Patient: sex F, age 80
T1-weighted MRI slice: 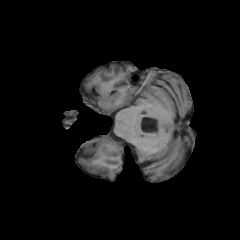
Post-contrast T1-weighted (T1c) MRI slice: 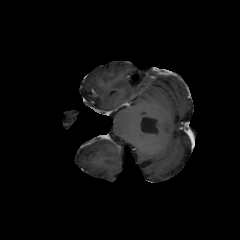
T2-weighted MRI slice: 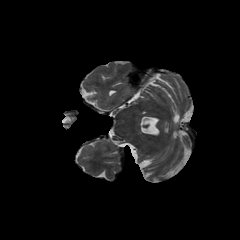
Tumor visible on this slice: no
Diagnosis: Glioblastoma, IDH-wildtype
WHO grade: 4